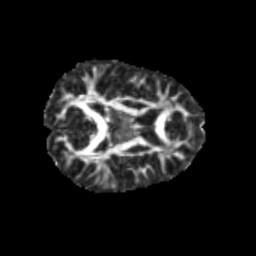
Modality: FA
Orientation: axial
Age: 11
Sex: female
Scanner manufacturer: siemens
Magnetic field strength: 3 T
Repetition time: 3.8 s
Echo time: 0.07 s